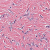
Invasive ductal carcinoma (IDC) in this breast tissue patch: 1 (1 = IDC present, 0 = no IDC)